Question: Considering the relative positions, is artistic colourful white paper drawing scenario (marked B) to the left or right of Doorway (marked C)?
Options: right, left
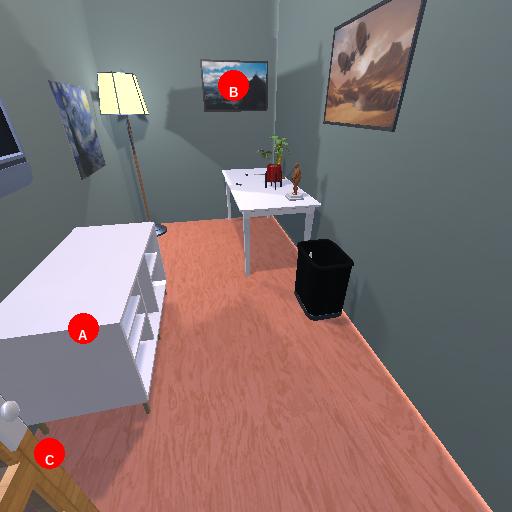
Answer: right